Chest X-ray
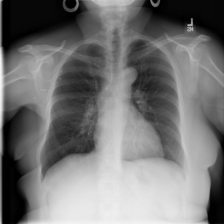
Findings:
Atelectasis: negative
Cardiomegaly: negative
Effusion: negative
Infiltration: negative
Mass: negative
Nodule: negative
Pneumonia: negative
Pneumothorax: negative
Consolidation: negative
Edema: negative
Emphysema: negative
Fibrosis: negative
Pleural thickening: negative
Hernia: negative